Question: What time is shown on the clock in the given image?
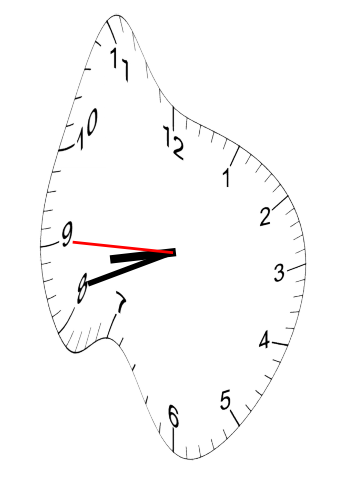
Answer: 08:41:45